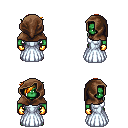
a pixel art fantasy rpg character, male body template, orc, green skin, underdress, magenta pants, light blonde pixie cut hairstyle, cloth hood, gold gloves, four views (front, back, left, right), 2x2 character sprite sheet, small pixel art, hard edges, no anti-aliasing